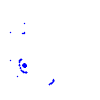
Particle: pion